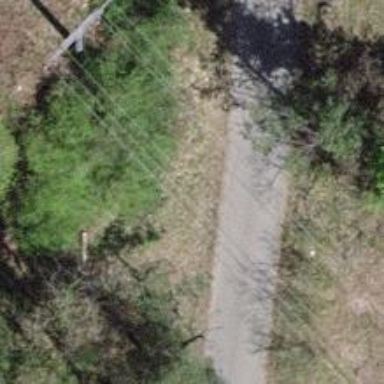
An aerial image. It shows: Power pole.